Interaction volume radius: 5 \u00c5
Interaction volume height: 15 \u00c5
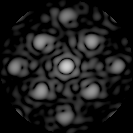
Disorder parameter: 0.2275